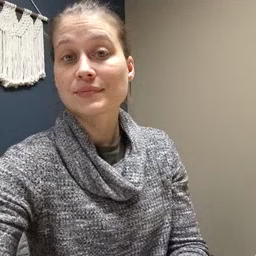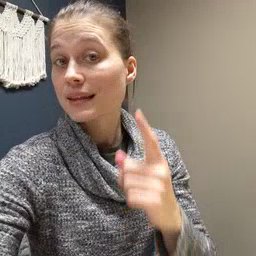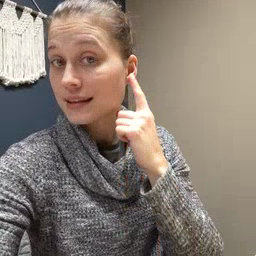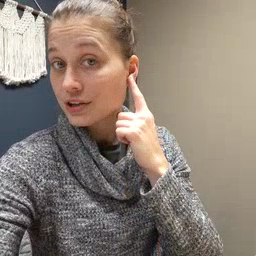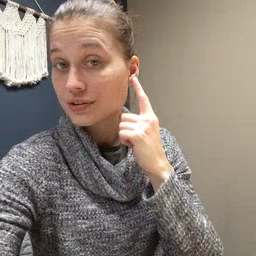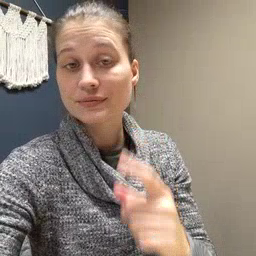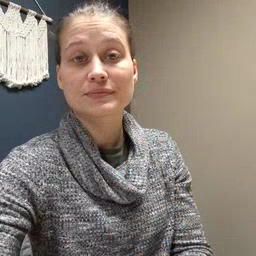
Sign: ear